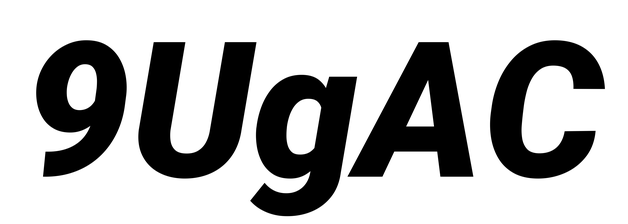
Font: Roboto-Italic_Black_Italic